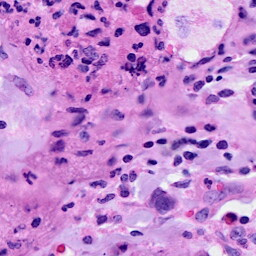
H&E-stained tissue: Breast